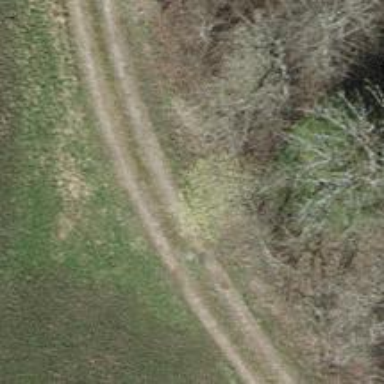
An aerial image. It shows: Track with very rough surface.